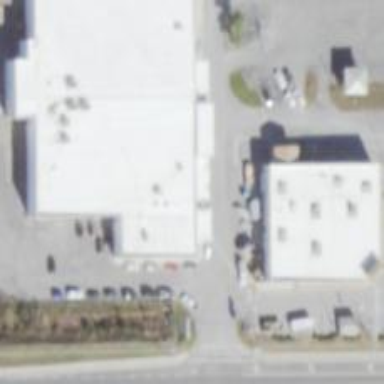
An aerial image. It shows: Building that serves as storage rental shop.